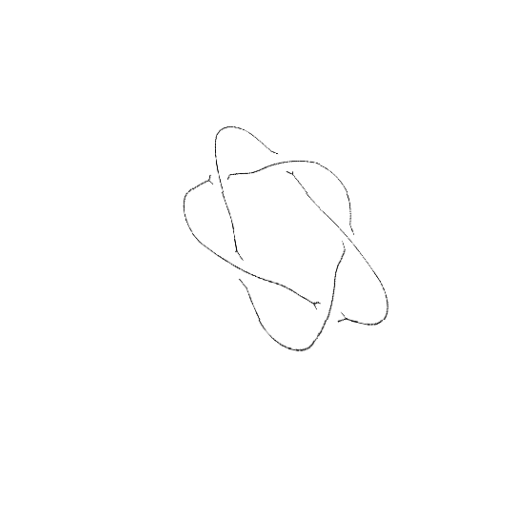
Crossing number: 5